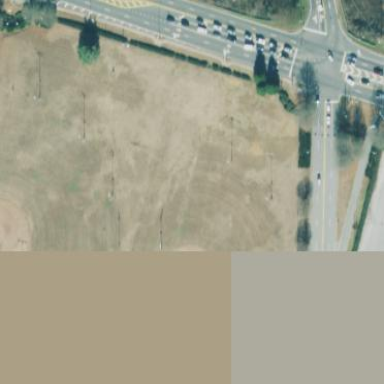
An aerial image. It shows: Grassy pitch designated for softball leisure sports.